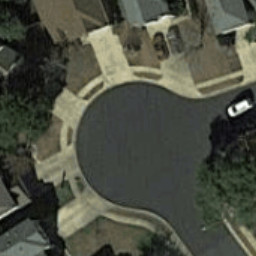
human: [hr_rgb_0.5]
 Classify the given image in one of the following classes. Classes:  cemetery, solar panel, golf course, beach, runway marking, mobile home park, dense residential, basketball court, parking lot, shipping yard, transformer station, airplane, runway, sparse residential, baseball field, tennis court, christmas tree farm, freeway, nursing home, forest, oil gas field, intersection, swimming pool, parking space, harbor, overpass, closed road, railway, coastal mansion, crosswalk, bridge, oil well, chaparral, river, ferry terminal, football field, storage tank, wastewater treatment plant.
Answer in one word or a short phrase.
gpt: closed road